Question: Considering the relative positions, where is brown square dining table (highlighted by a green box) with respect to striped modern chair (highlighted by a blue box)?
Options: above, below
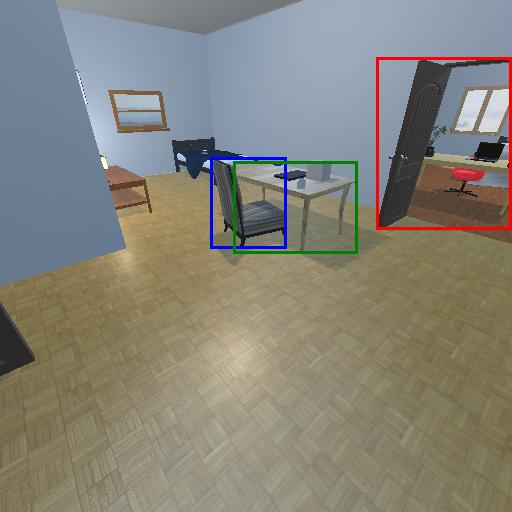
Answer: above